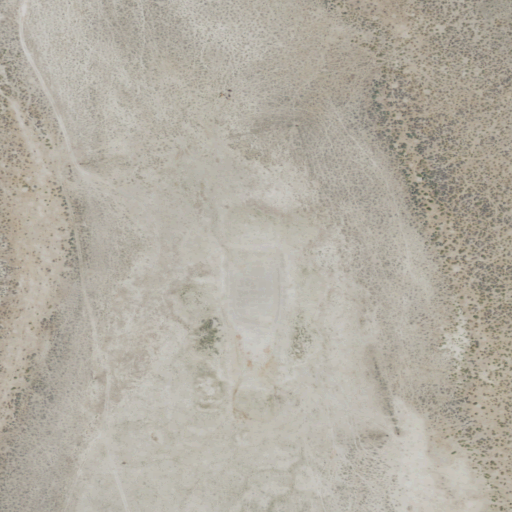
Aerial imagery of plain(s) in Oregon named Murphys Lake containing woody wetlands, shrub, and grassland